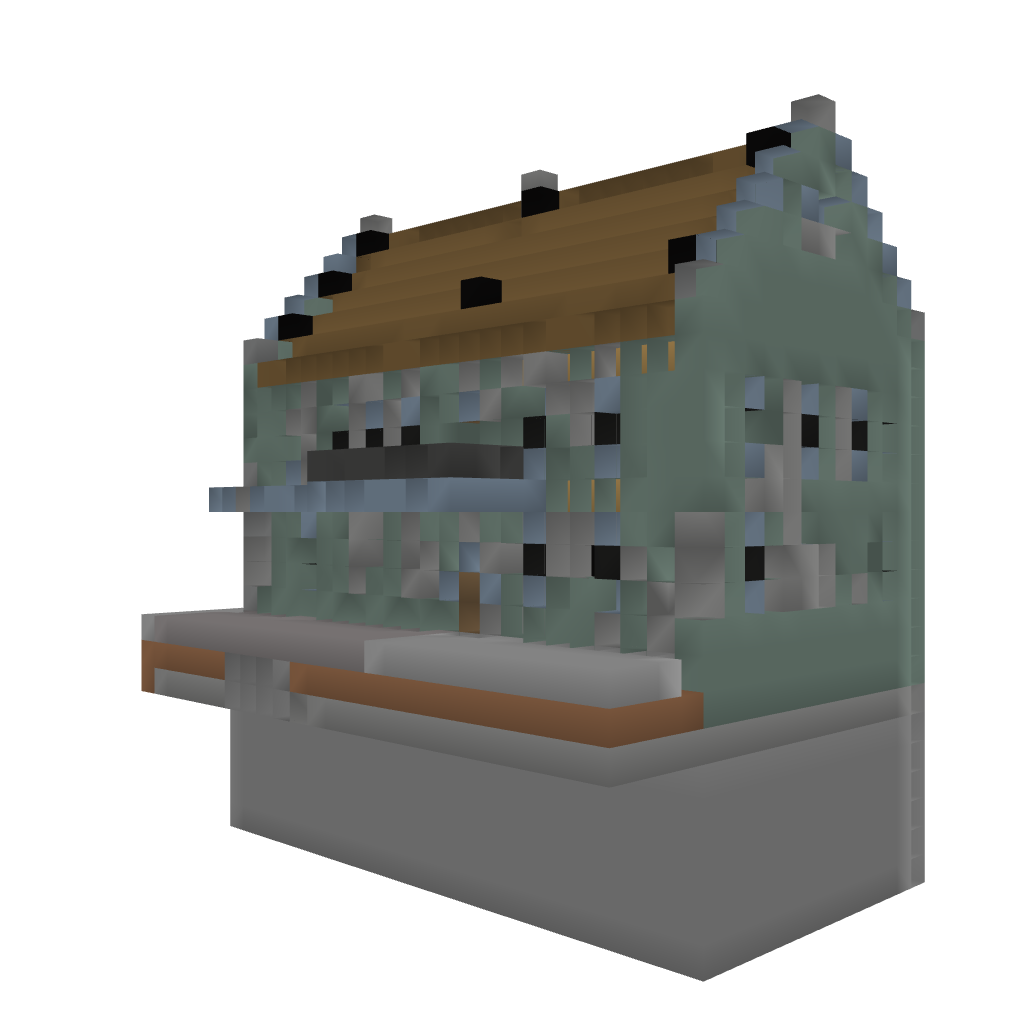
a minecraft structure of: MEDIEVAL Town house